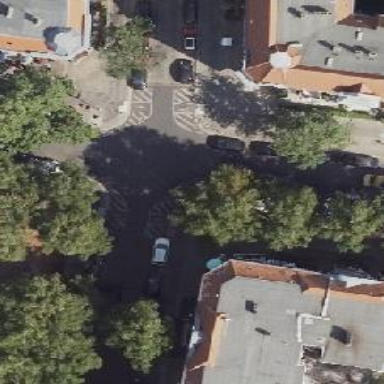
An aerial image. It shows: Unmarked crossing on footway.